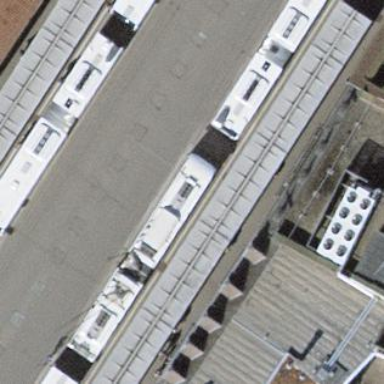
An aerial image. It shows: Shelter for public transport located on roof of building.